Field crop: maize
Growth stage: 1
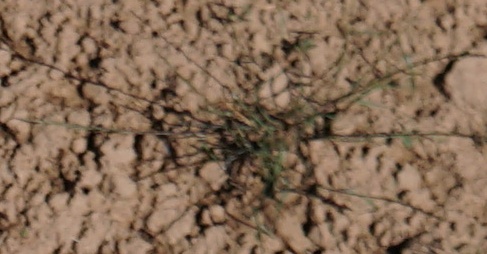
Species: lolium